Question: Count the number of objects in the diagram.
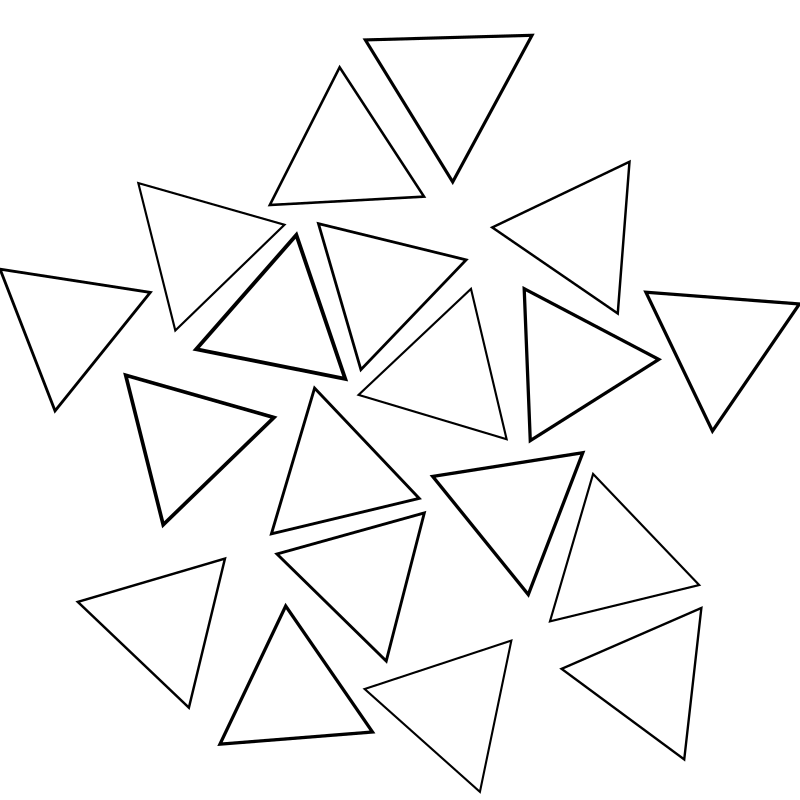
Answer: 19